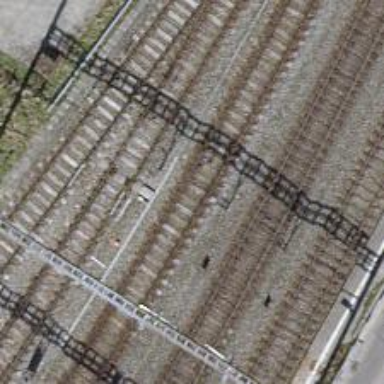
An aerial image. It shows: Railway switch.